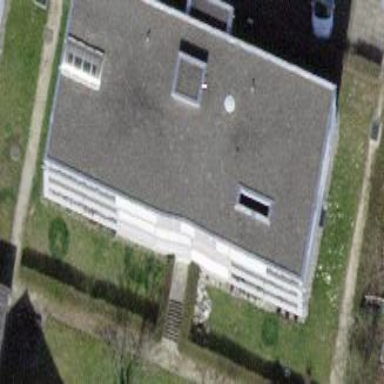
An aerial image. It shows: Residential building.